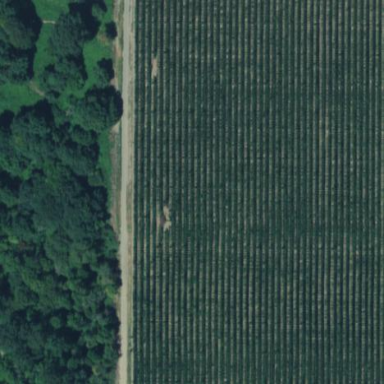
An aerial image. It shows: Orchard.